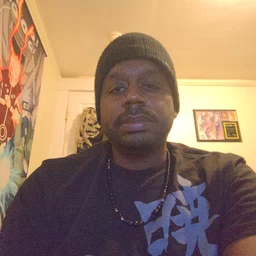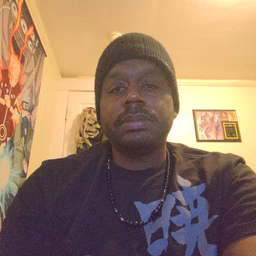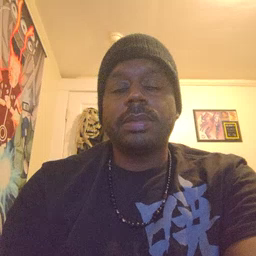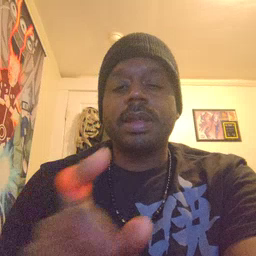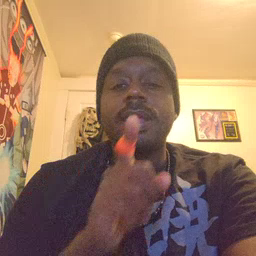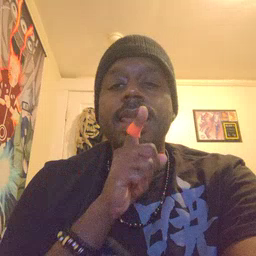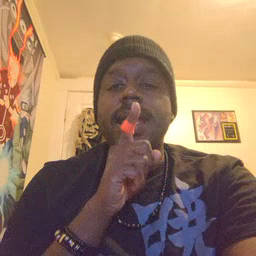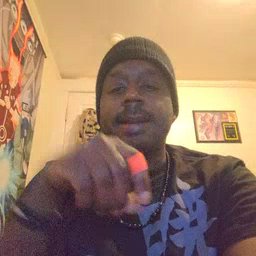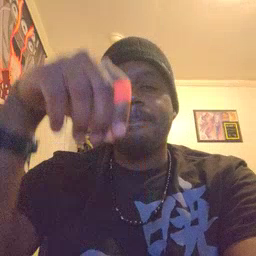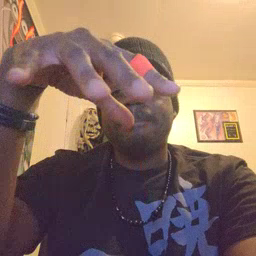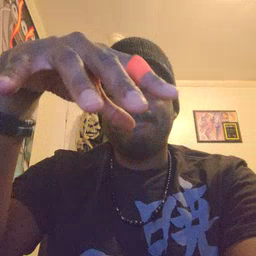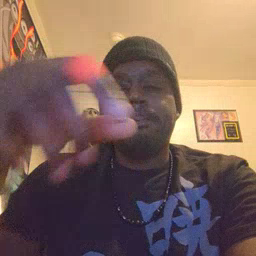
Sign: lamp